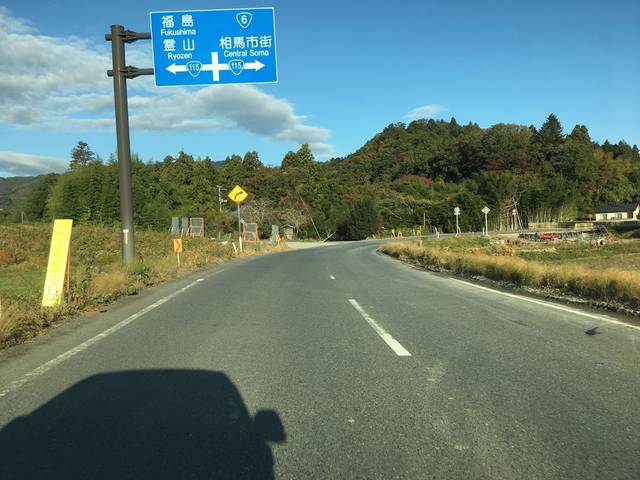
Region: Japan
Coordinates: 37.775, 140.888